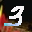
Label: 3